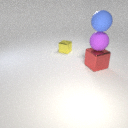
large blue rubber sphere above large red metal cube